Question: Is it possible to set a worksheet's gridline color using <URL>?
The option I'm trying to set programmatically is shown in the screenshot below.

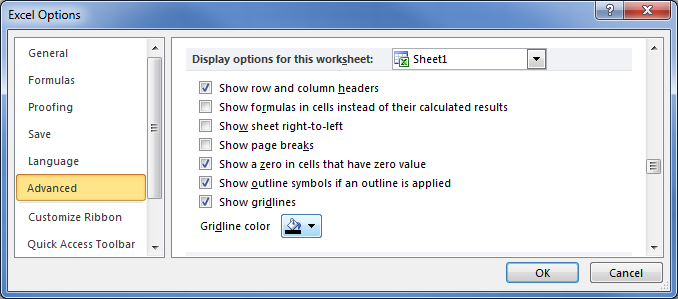
Answer: I dont see an option for it in EPPlus. Could manually set the attributes using xml:
'''
[TestMethod]
public void Sheet_Gridline_Color_Test()
{
//http://stackoverflow.com/questions/29380587/set-gridline-color-using-epplus
//Throw in some data
var dtMain = new DataTable("tblData");
dtMain.Columns.Add(new DataColumn("Col1", typeof(int)));
for (var i = 0; i < 20; i++)
{
var row = dtMain.NewRow();
row["Col1"] = i;
dtMain.Rows.Add(row);
}
var existingFile = new FileInfo(@"c: emp emp.xlsx");
if (existingFile.Exists)
existingFile.Delete();
using (var pck = new ExcelPackage(existingFile))
{
var ws = pck.Workbook.Worksheets.Add("Content");
ws.Cells["A1"].LoadFromDataTable(dtMain, true);
//Can get xml elements quick and dirty using relative childs but should do a proper search in production
var wsxd = ws.WorksheetXml;
var wsxml = wsxd.LastChild; //gets 'worksheet'
var sheetViewsXml = wsxml.FirstChild; //gets 'sheetViews'
var sheetViewXml = sheetViewsXml.FirstChild; //gets 'sheetView'
var att = wsxd.CreateAttribute("defaultGridColor");
att.Value = "0";
sheetViewXml.Attributes.Append(att);
att = wsxd.CreateAttribute("colorId");
att.Value = "10";
sheetViewXml.Attributes.Append(att);
pck.Save();
}
}
'''